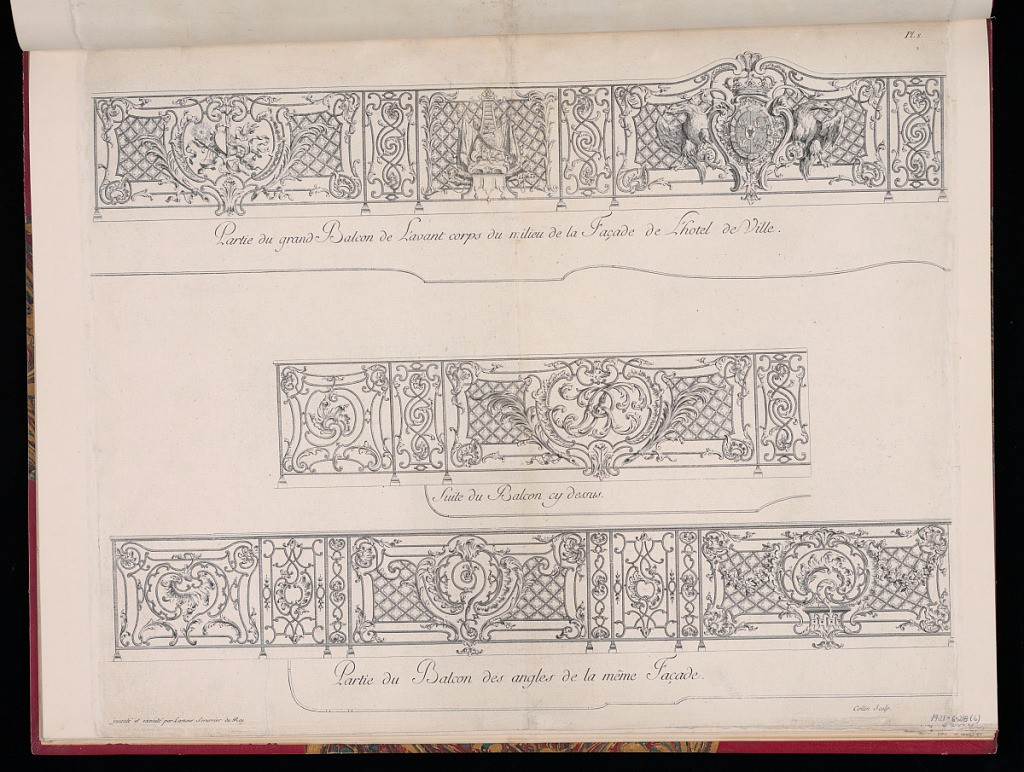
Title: Recueil des ouvrages en serrurerie que Stanislas le Bien-Faisant, roi de Pologne, duc de Lorraine et de Bar, a fait poser sur la Place royale de Nancy, à la gloire de Louis le Bien-Aimé, composé et exécuté par Jean Lamour, son serrurier ordinaire, avec un discours sur l'art de serrurerie
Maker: Jean Lamour, French, 1698–1771
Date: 1767
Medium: Etching on laid paper
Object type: Bound print
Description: Designs of three ironwork balconies in the Place Royale, Nancy. At the center of each partition is a coat of arms, monogram, trophy, or scrolling acanthus leaf or rocaille form. The plate is signed and numbered.